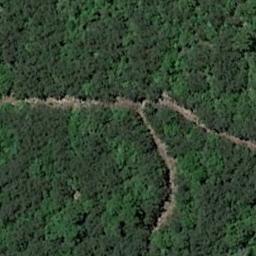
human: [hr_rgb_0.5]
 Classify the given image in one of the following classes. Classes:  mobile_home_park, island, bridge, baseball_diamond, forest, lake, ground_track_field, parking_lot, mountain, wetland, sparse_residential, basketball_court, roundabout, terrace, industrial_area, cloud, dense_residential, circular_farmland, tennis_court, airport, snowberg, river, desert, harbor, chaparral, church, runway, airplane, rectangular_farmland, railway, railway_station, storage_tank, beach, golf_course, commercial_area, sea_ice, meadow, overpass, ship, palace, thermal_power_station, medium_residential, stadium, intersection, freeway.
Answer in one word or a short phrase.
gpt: forest